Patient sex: F
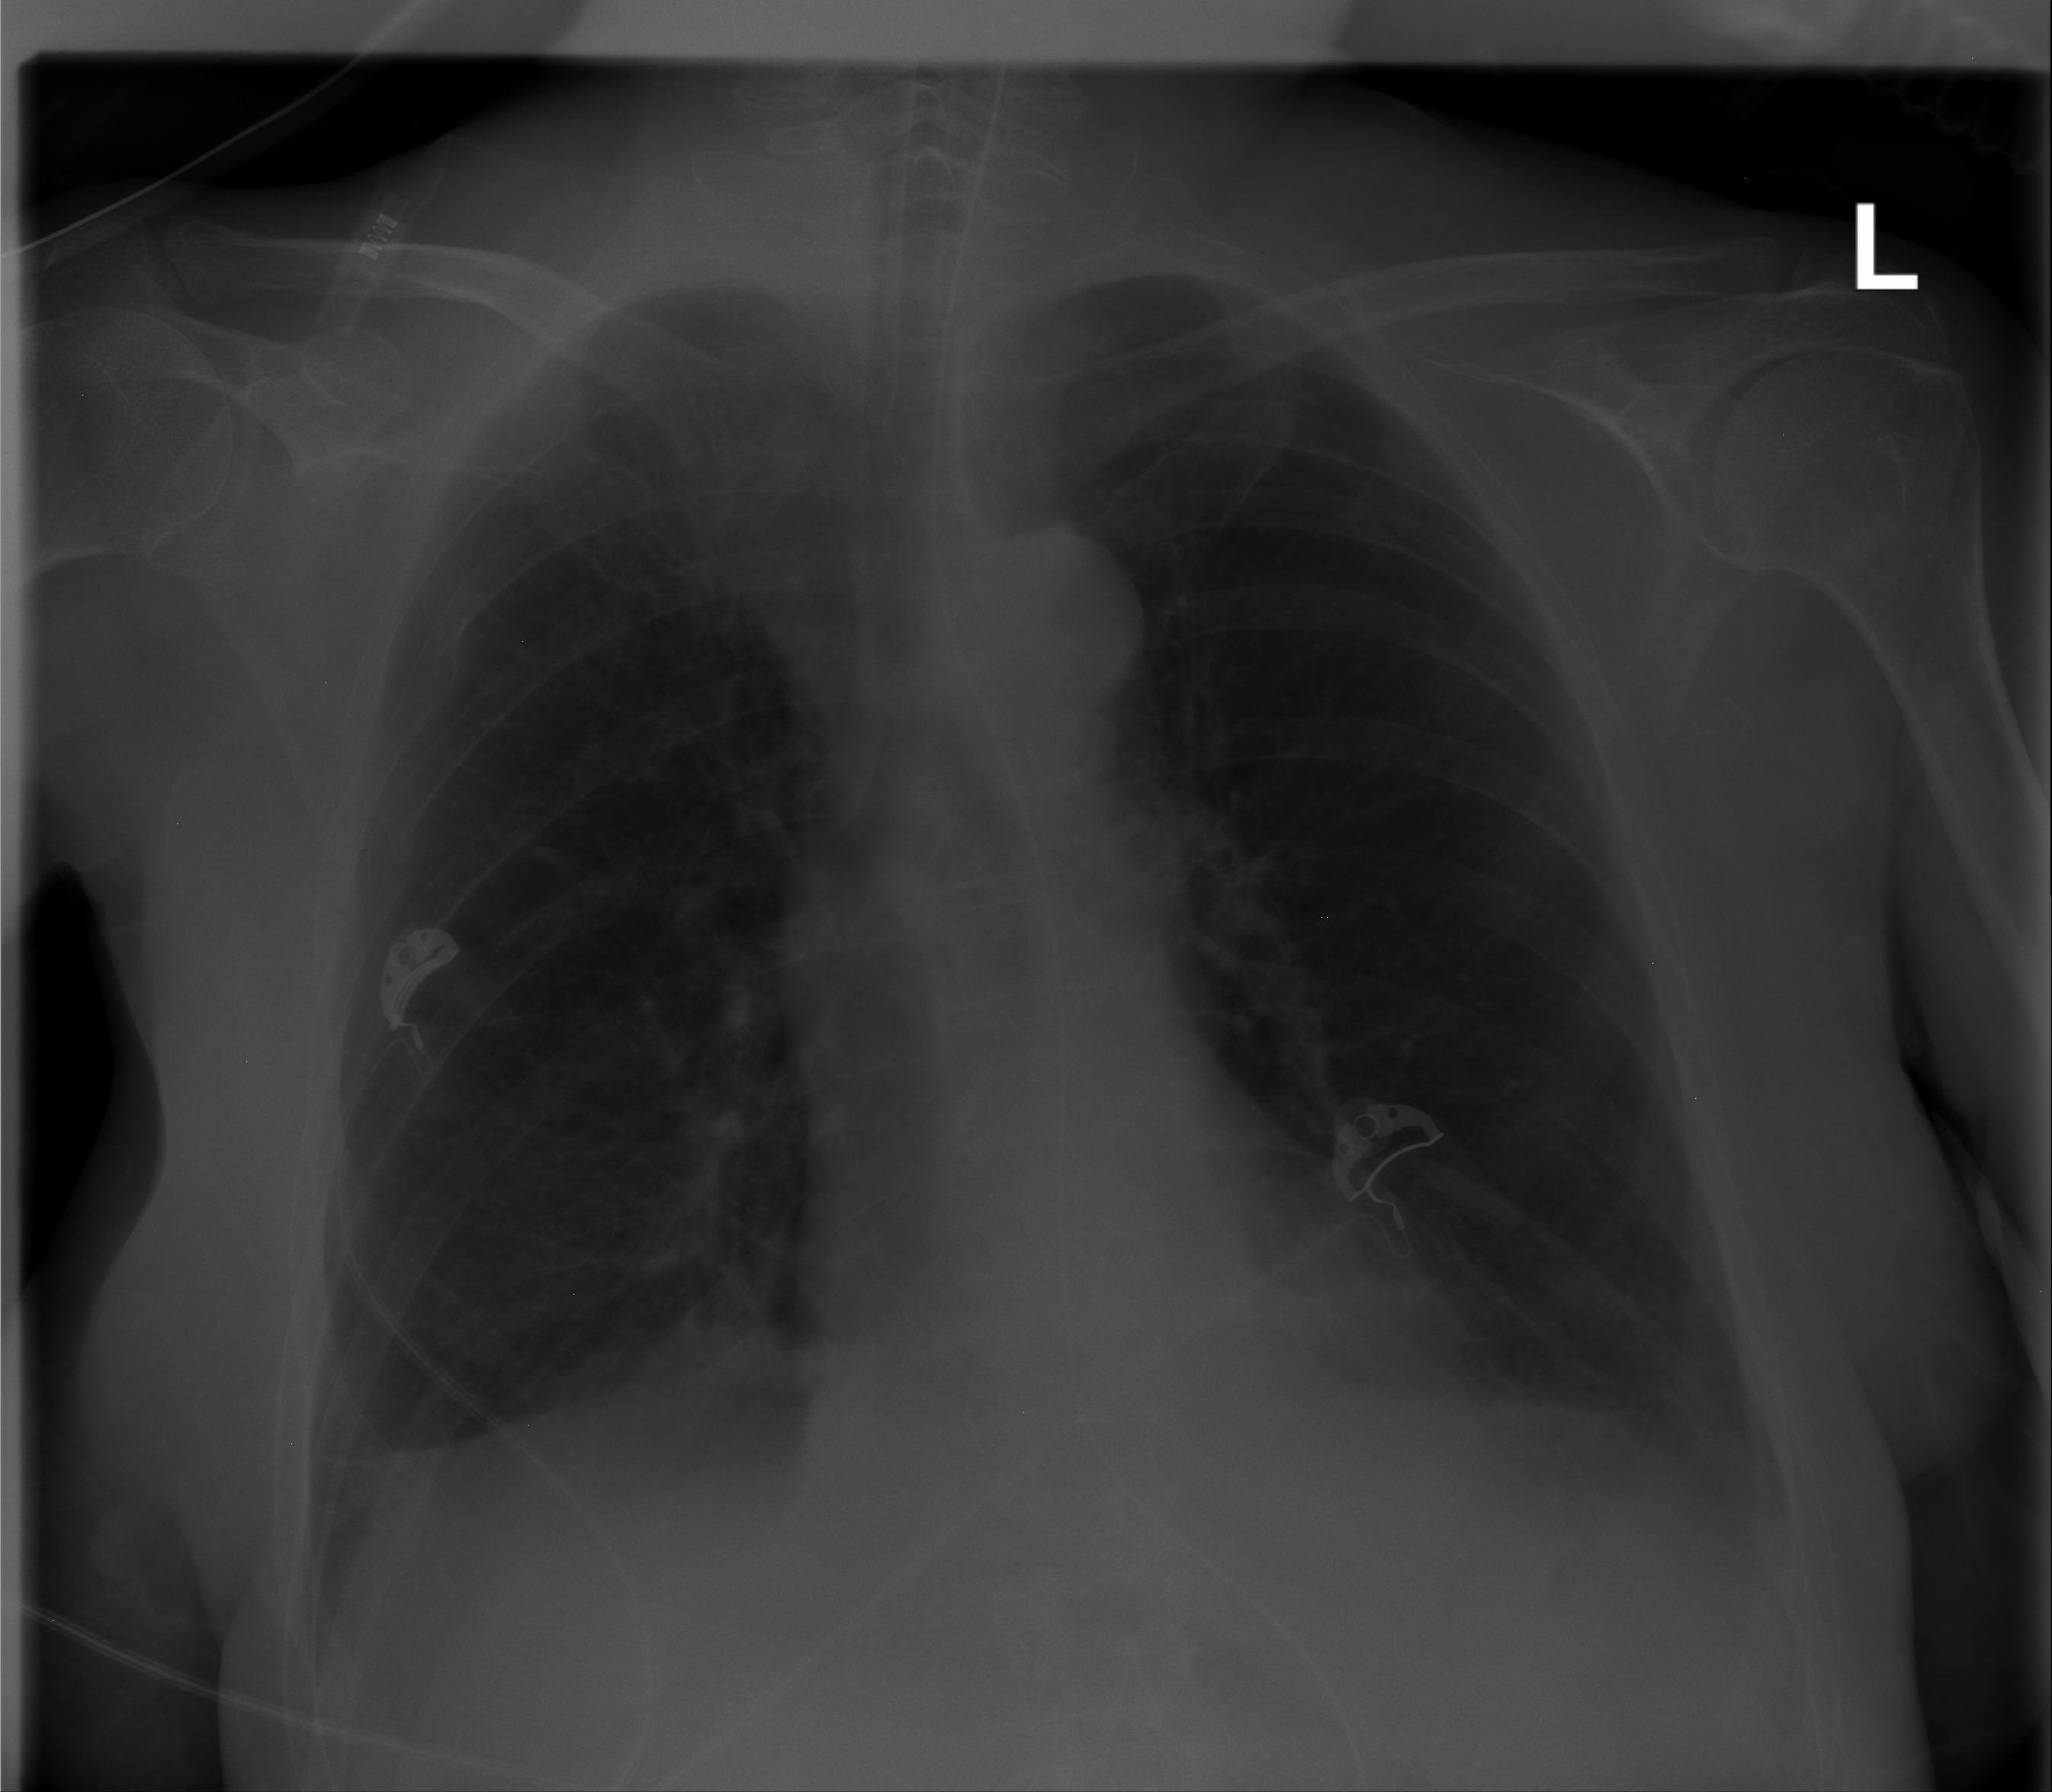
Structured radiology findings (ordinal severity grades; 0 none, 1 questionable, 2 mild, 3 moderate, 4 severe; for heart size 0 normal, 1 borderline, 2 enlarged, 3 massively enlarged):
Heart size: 0
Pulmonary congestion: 0
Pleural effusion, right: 0
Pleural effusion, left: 0
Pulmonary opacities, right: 0
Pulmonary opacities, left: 0
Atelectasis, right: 2
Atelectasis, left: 2